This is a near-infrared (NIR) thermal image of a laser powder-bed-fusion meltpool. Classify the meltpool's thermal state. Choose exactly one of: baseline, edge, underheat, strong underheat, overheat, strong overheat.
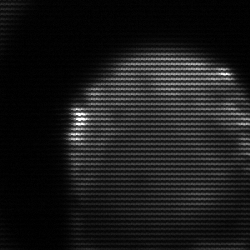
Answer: edge